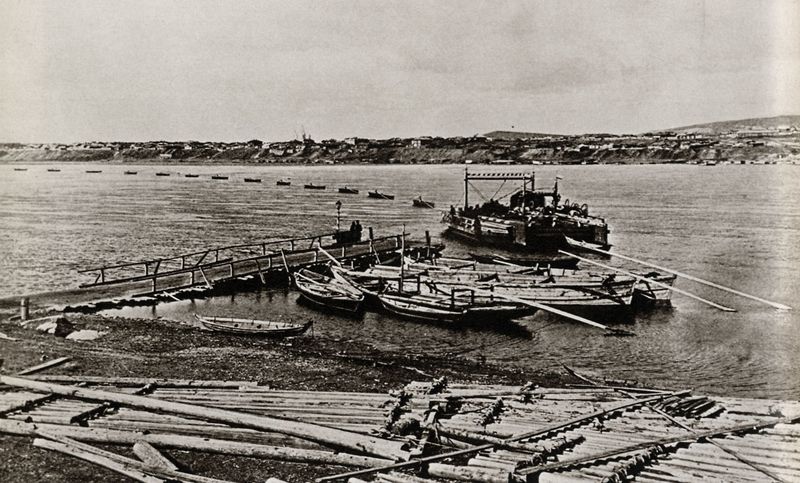
Titel: Pontonbrücke und Fähre auf dem Jenissei, Sibirien
Künstler: Anton Tschechow
Schlagwörter: baum, berg, felsen, himmel, meer, wasser, wolken, baumstämme, fluss, landschaft, sand, see, stadt, ufer, grau, holz, schwarz, weiss, steine, bild, baumstamm, hügel, brücke, gitter, boot, boote, kahn, paddel, ruder, küste, schiff, schiffe, strand, wellen, berge, treiben, sepia, hafen, industrie, kähne, anleger, strom, krieg, planken, steg, stämme, treibgut, trümmer, ruderboot, geländer, foto, fotografie, photographie, stangen, fischerboote, schwarz-weiss, rennen, photo, regatta, eiss, schwarzw, floss, fähre, anlegestelle, fischen, ruderboote, boje, flussufer, schlepper, bojen, flöser, flusss, trifft, holztrifft